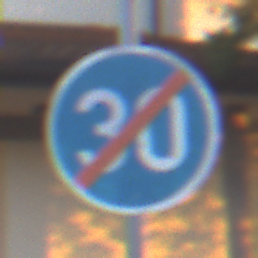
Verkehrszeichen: EndeMindestgeschwindigkeit
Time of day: SunriseSunset
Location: Outdoor (Urban)
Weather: Clear
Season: NotSpecified
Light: Natural